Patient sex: F
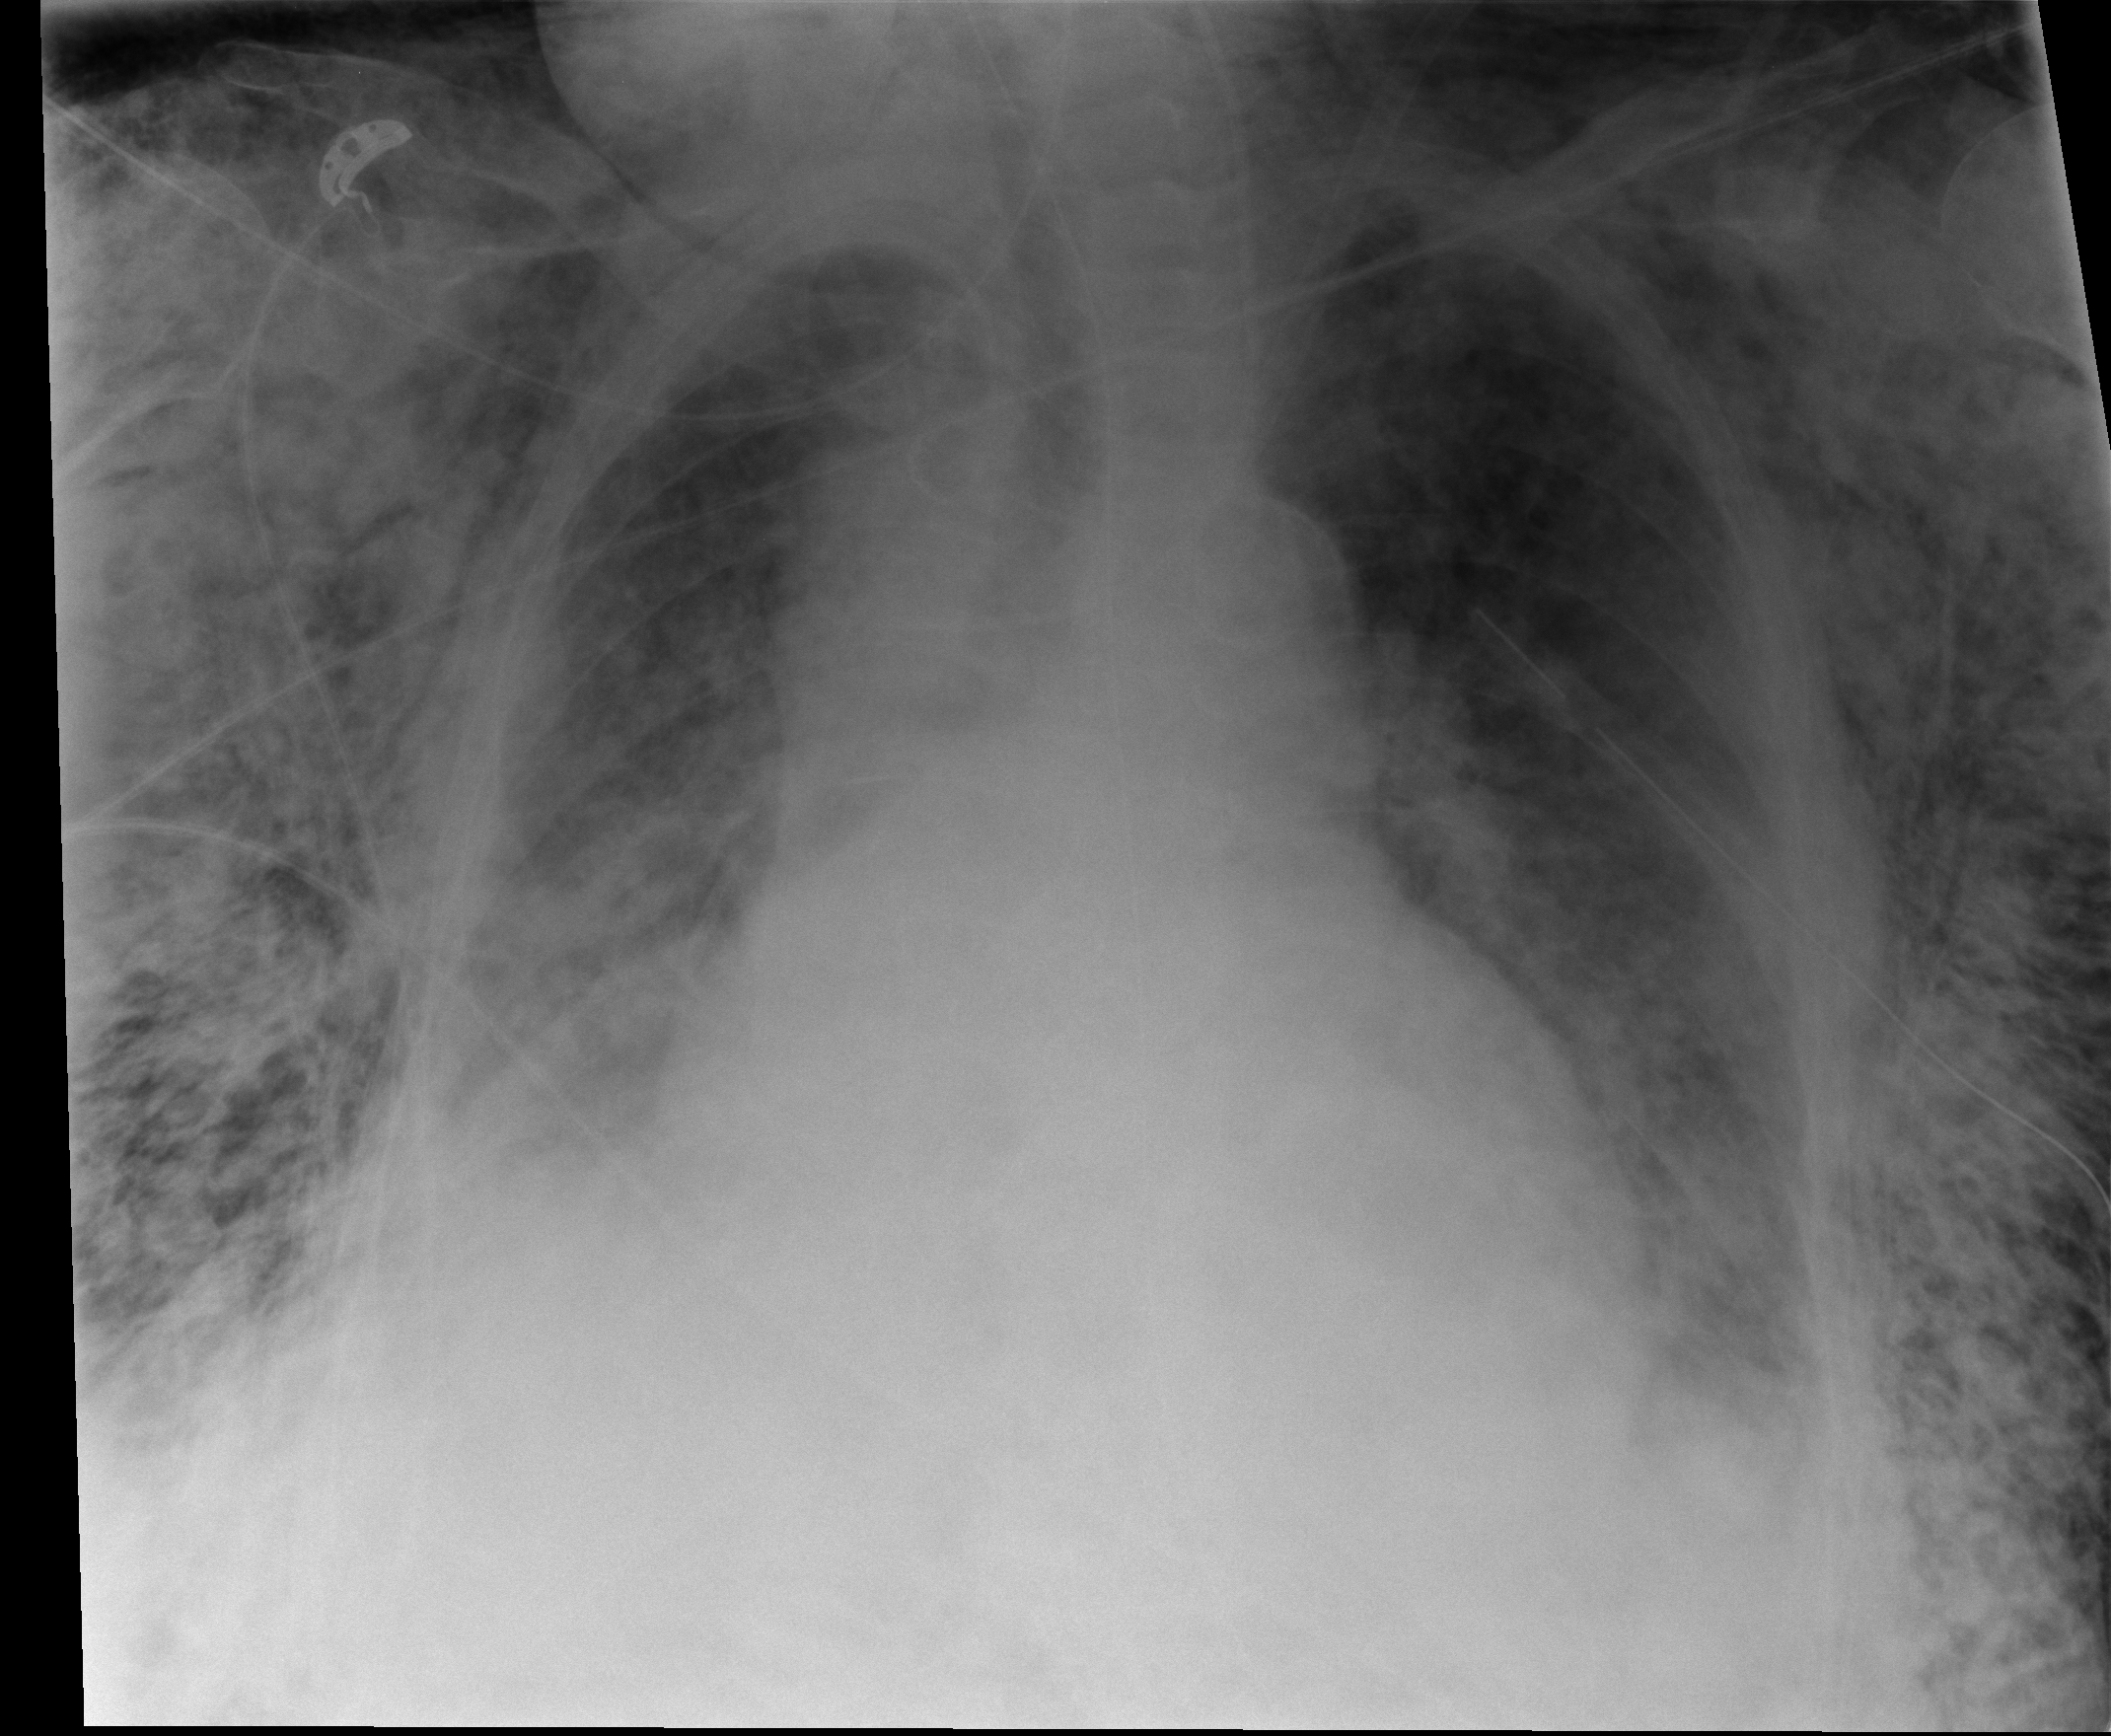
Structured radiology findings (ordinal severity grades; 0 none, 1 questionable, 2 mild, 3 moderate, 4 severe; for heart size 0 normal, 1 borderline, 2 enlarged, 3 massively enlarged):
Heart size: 2
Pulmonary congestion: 2
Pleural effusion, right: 2
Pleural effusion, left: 0
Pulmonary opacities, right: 0
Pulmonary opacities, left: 0
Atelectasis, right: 0
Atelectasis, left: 0